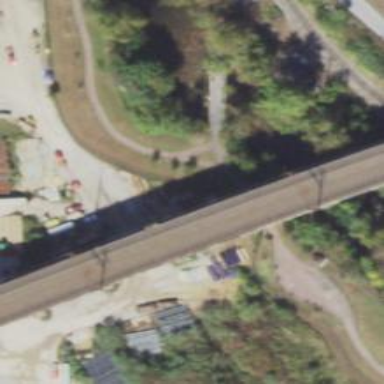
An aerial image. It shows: Abandoned railroad bridge.